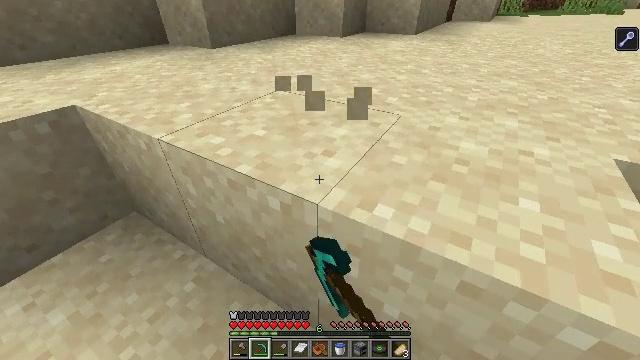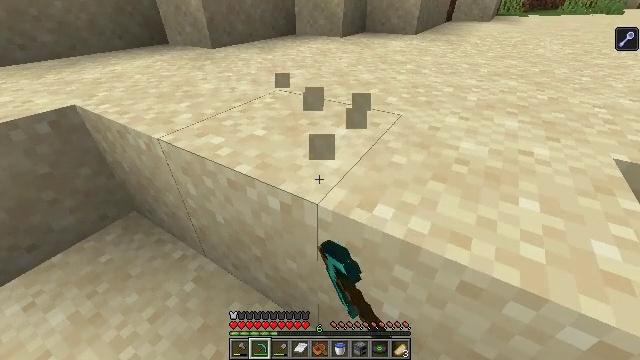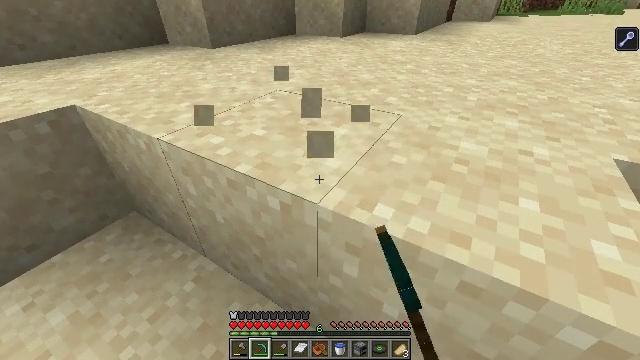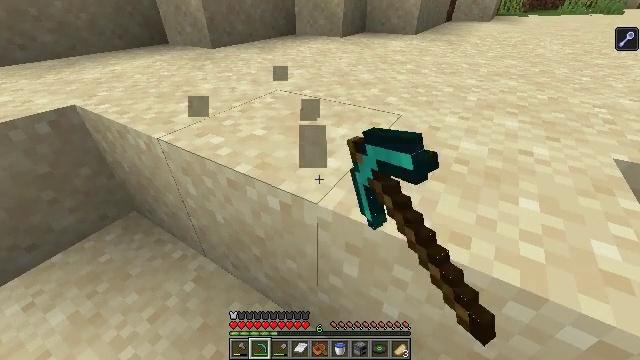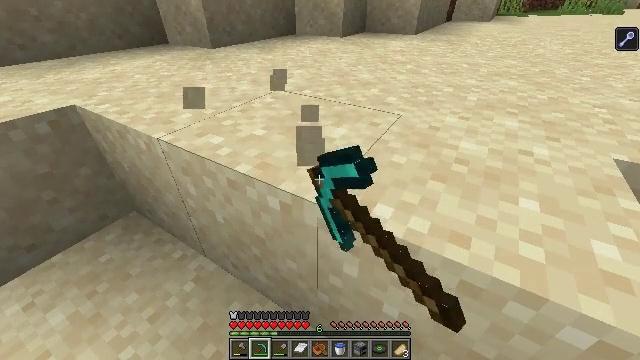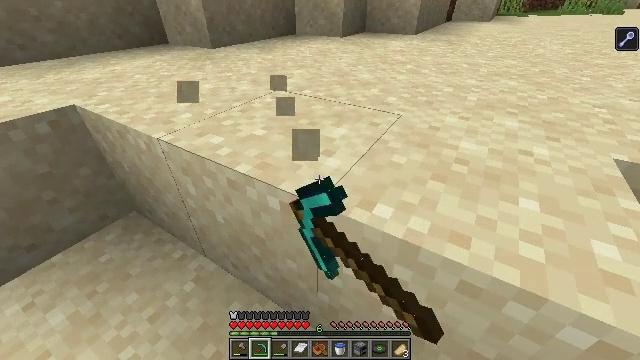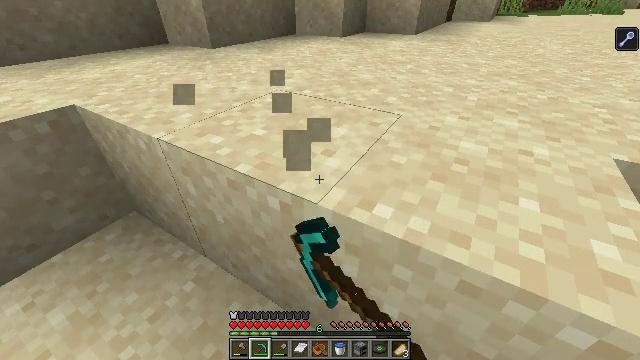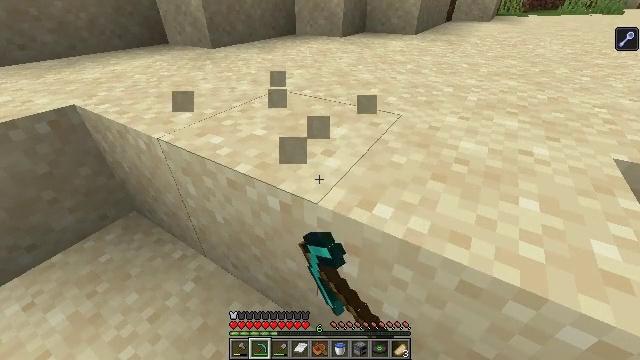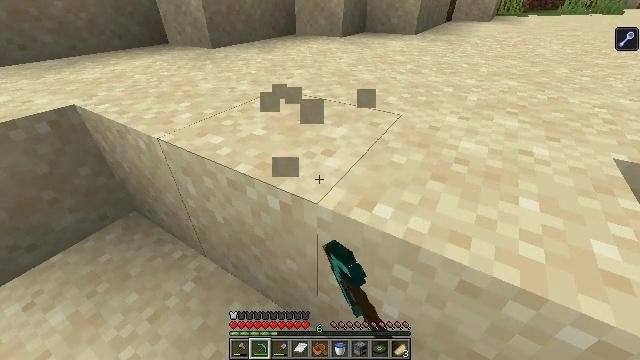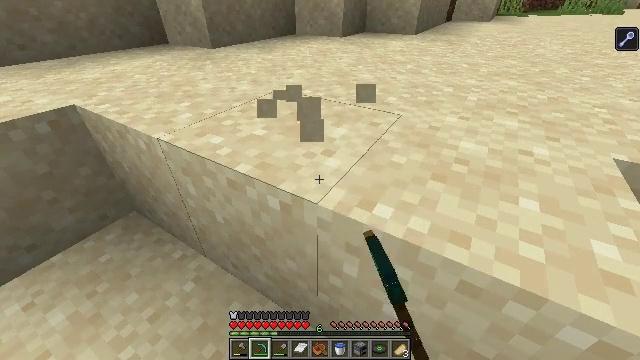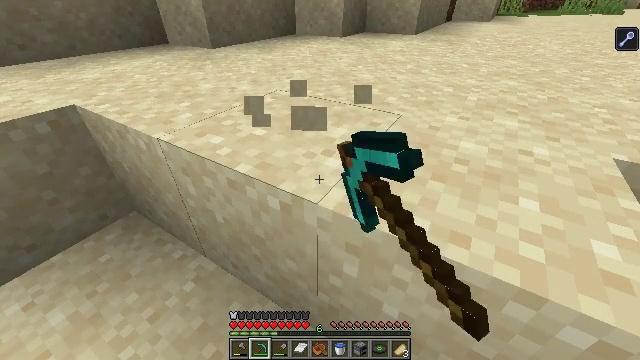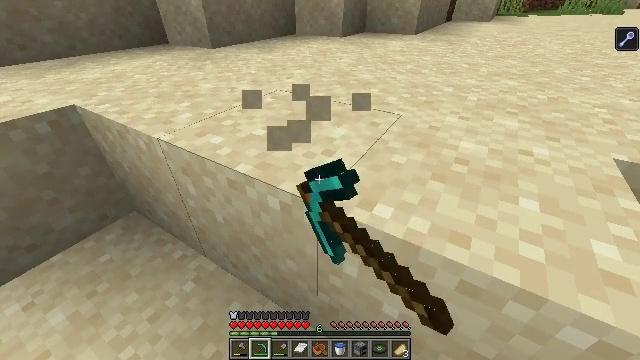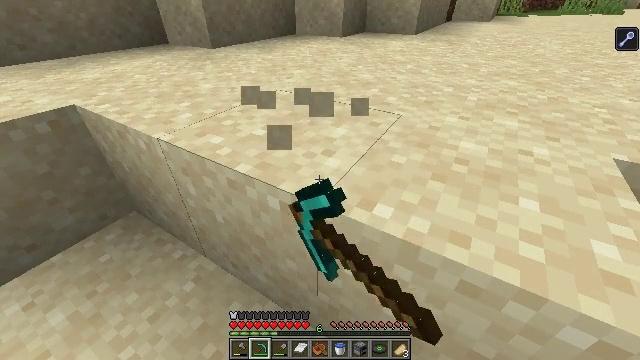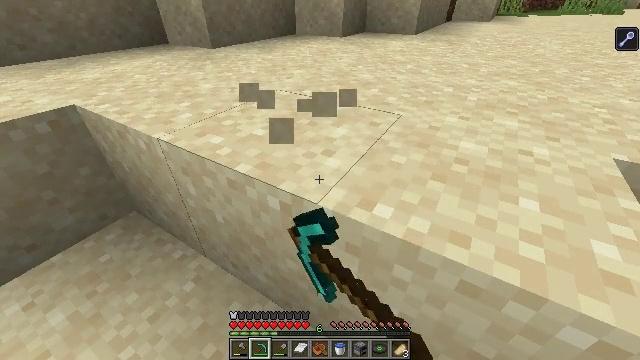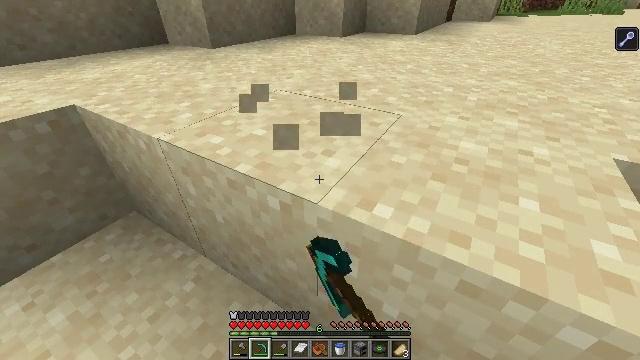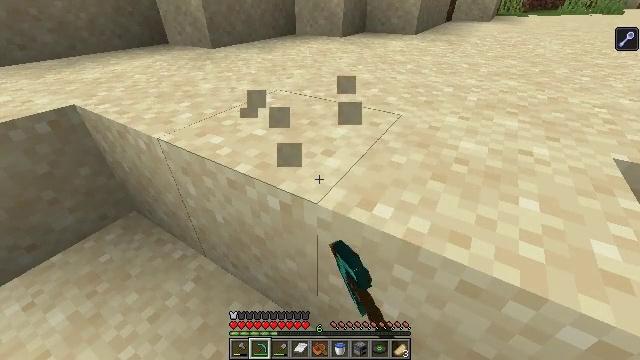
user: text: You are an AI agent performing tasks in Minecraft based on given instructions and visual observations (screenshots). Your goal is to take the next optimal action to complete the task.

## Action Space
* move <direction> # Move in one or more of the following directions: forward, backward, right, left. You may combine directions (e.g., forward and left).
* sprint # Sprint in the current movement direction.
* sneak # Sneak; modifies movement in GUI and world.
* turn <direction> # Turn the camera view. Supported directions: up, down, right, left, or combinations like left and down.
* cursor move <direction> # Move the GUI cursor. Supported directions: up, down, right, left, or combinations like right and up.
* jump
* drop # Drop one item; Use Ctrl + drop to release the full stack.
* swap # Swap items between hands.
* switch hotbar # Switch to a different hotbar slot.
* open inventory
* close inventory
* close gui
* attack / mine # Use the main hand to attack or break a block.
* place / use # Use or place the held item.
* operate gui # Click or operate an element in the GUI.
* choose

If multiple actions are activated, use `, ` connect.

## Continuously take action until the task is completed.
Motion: motion action
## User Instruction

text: Break the sugar cane.
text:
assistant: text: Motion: attack / mine
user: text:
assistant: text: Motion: attack / mine
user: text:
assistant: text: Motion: attack / mine
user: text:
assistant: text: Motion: attack / mine
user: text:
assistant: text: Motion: attack / mine
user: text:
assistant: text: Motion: attack / mine
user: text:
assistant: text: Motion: attack / mine
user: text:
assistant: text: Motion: attack / mine
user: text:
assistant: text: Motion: attack / mine
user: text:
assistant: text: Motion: attack / mine
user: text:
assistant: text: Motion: attack / mine
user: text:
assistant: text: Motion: attack / mine
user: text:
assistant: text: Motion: attack / mine
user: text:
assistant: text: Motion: attack / mine
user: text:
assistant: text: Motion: attack / mine
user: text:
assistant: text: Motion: attack / mine
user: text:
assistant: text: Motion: attack / mine
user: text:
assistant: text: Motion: attack / mine
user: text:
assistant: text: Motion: attack / mine
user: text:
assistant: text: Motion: attack / mine
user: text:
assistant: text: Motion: attack / mine
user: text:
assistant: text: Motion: attack / mine
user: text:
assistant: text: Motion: attack / mine
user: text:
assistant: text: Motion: attack / mine
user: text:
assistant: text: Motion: turn left, attack / mine
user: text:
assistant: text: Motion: attack / mine
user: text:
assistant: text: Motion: attack / mine
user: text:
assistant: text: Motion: attack / mine
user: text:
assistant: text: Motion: attack / mine
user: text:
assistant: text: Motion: attack / mine